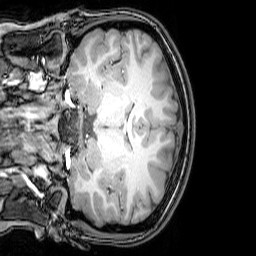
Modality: T1w
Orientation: coronal
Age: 21
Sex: female
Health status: healthy
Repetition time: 0.081 s
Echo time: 0.037 s